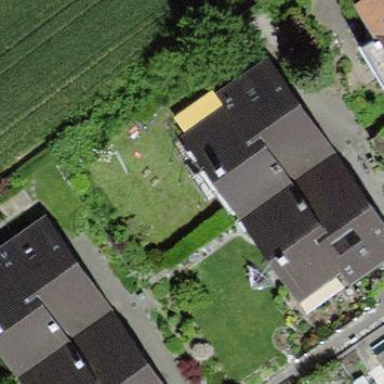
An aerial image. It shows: Terrace building.